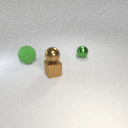
small brown metal cube in front of small green metal sphere